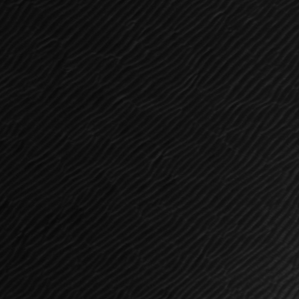
Label: frost